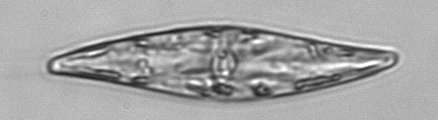
Label: Pleurosigma